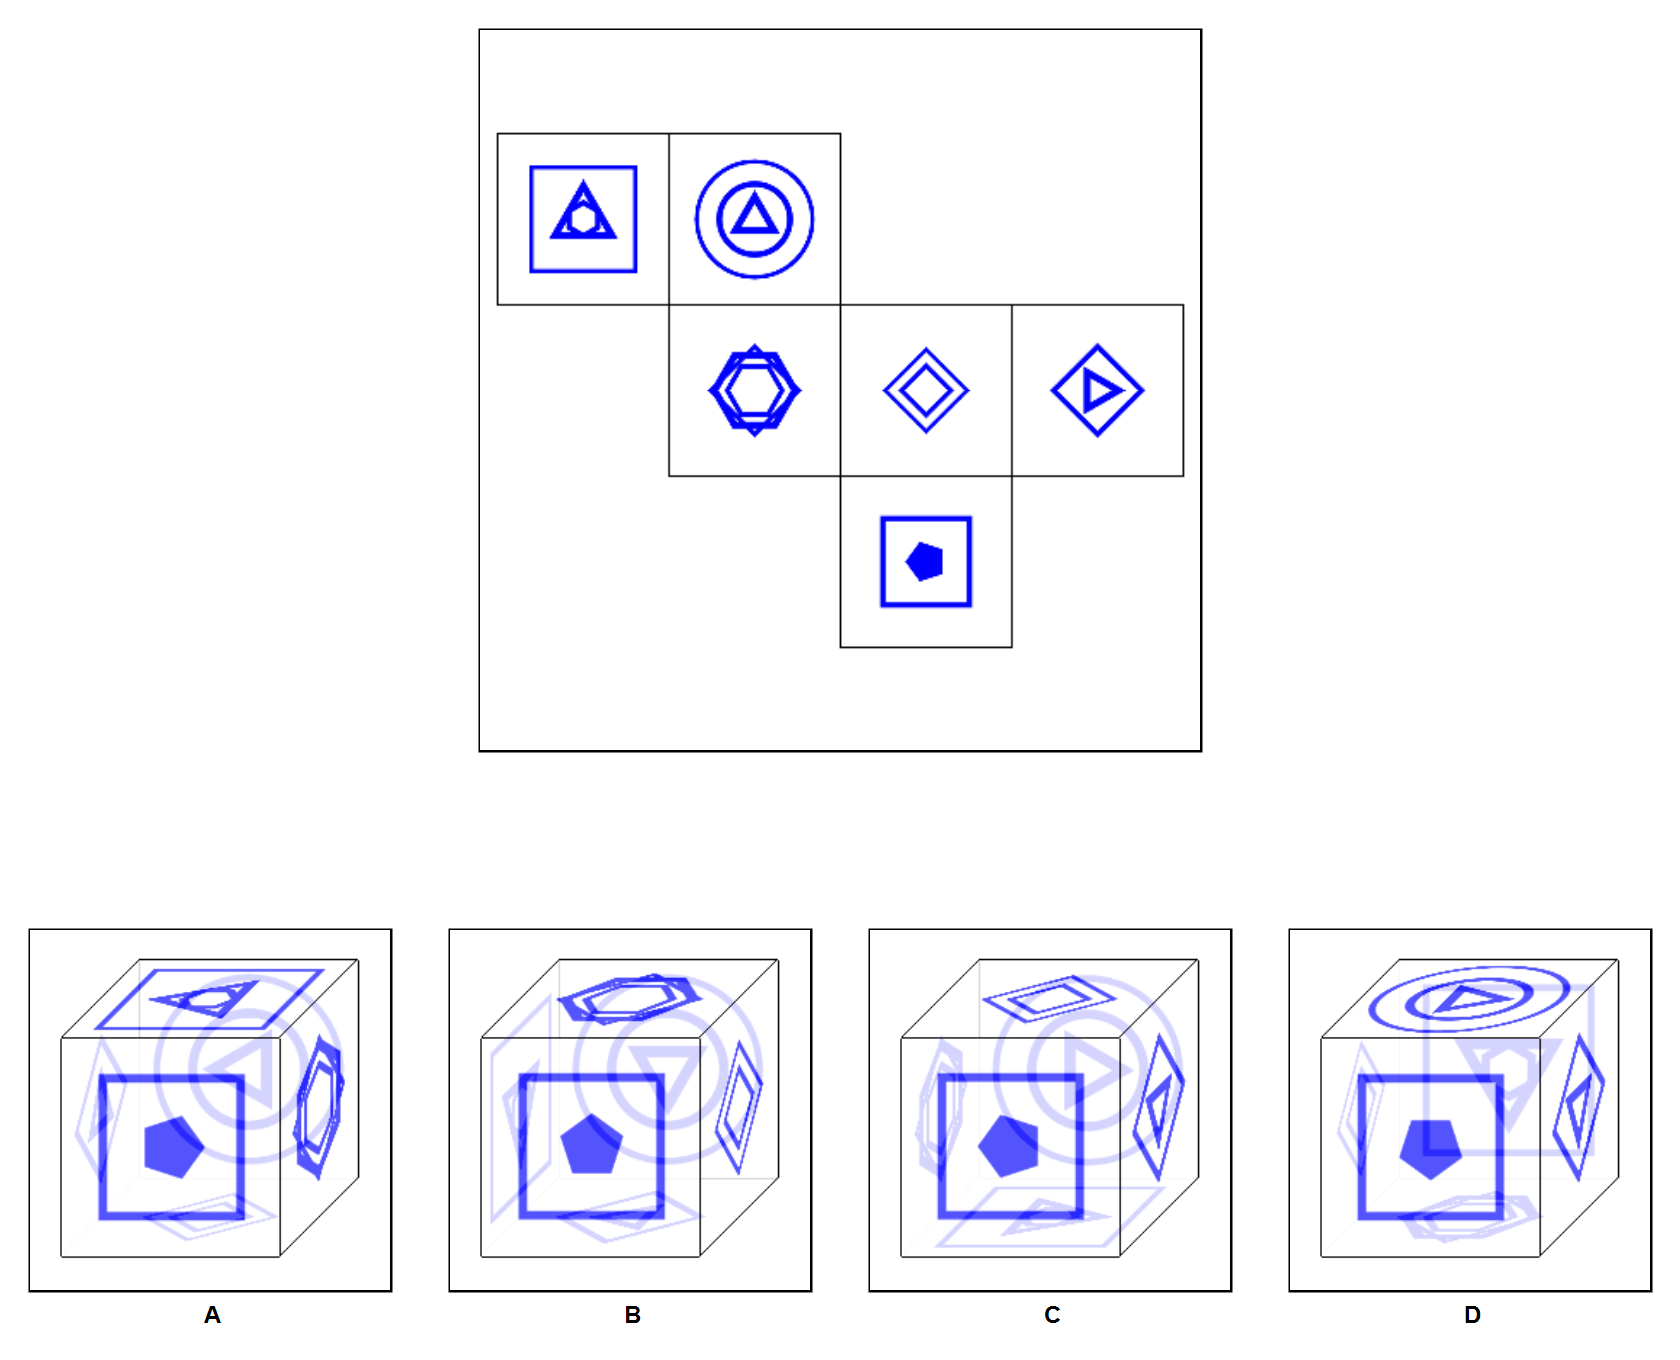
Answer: D